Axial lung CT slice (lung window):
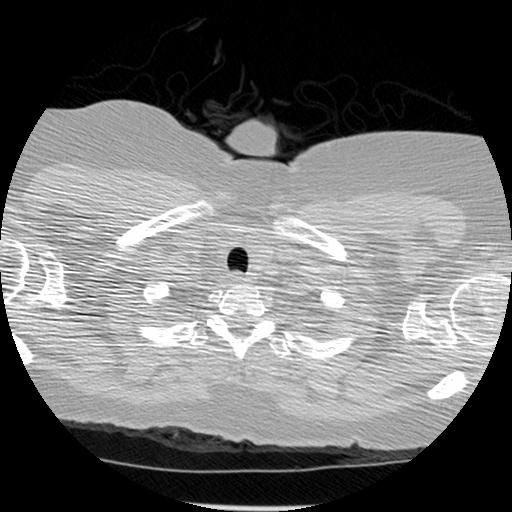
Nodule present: no